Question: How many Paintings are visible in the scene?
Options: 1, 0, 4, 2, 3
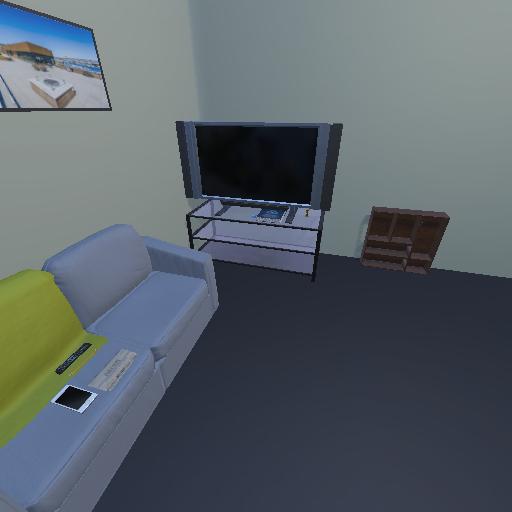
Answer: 1